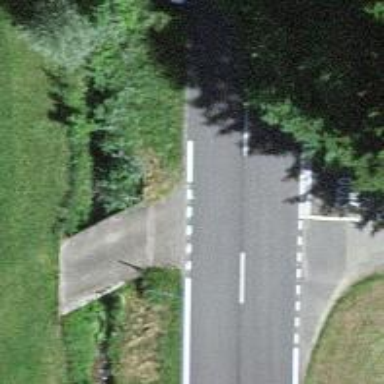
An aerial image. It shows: Track road with grade1 bridge.